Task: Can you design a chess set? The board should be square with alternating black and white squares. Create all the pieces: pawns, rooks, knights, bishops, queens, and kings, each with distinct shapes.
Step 259:
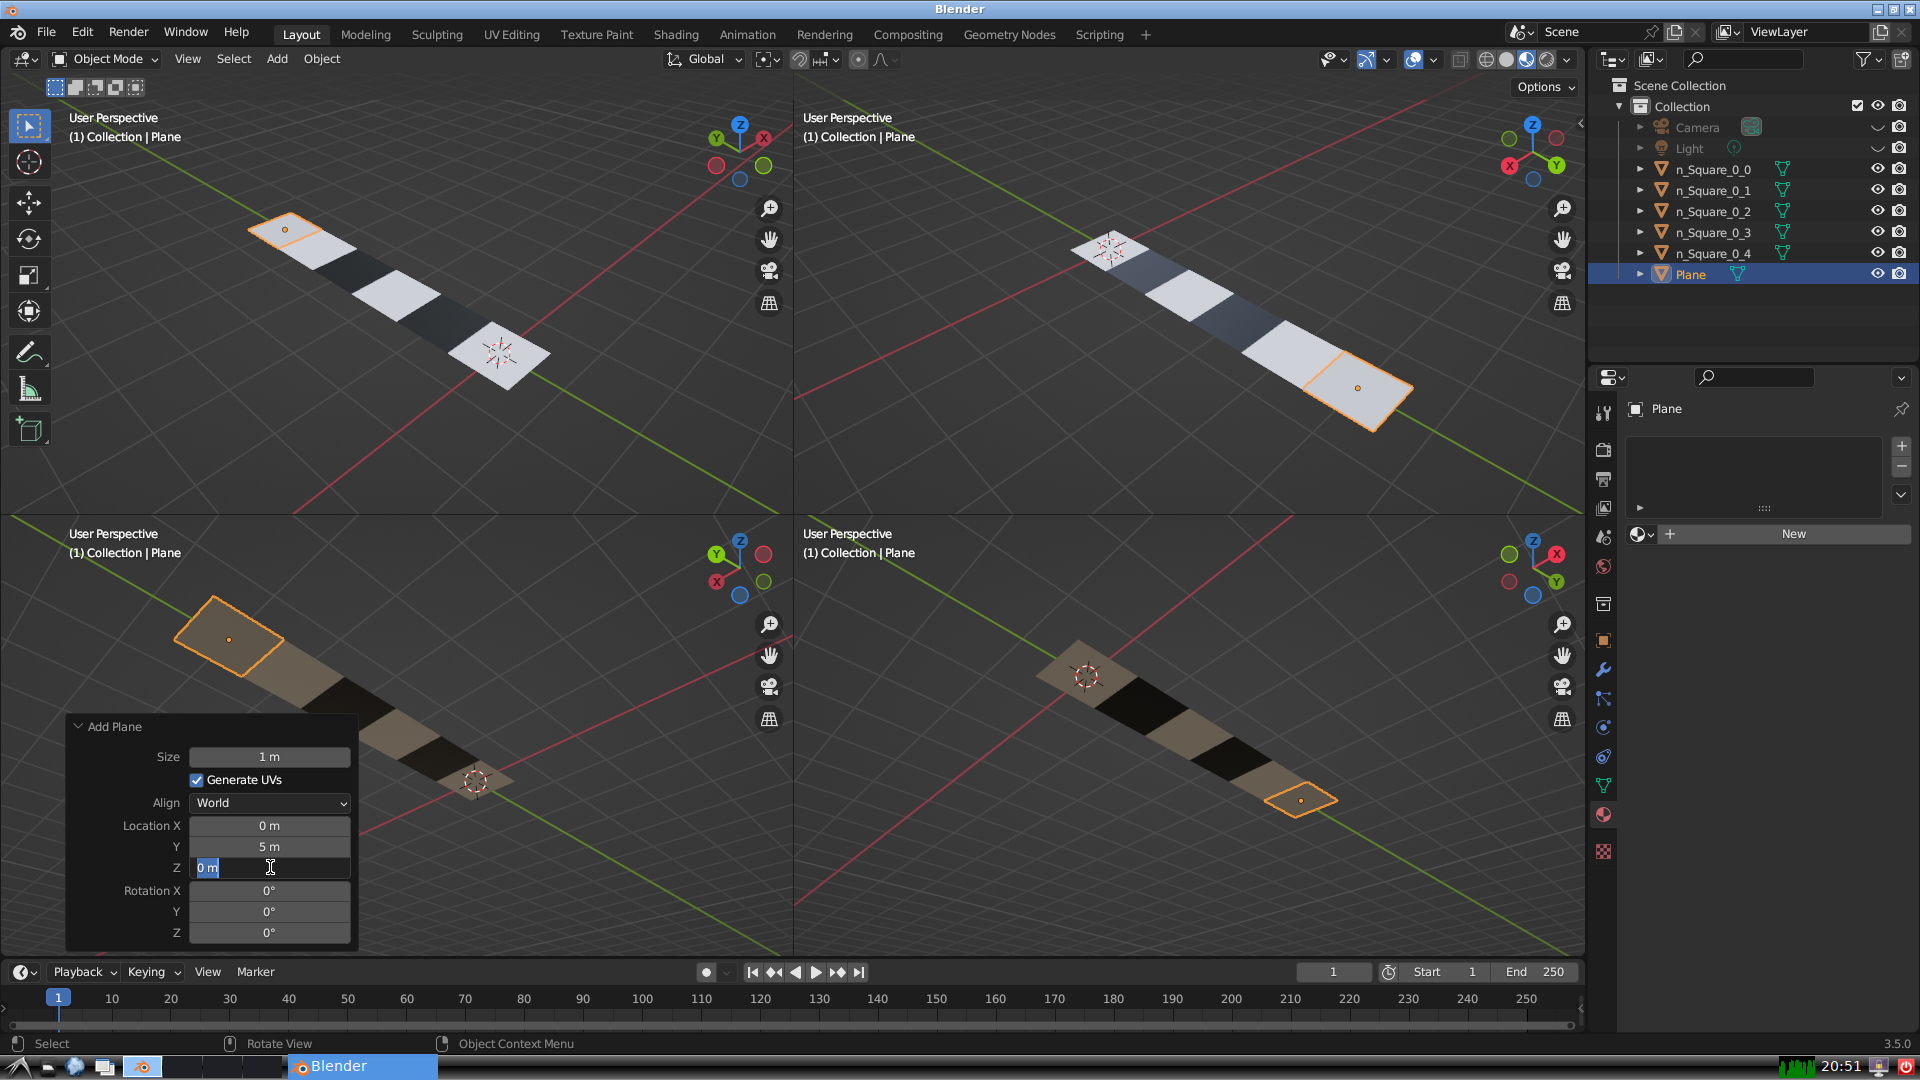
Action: input_text: 0.0